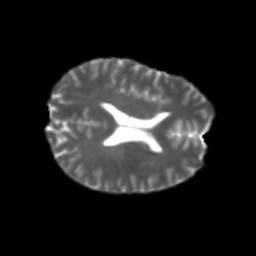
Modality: T2w
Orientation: axial
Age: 21
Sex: male
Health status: healthy
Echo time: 0.074 s